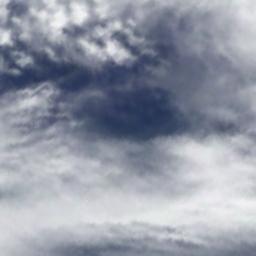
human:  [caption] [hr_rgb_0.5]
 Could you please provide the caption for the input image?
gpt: Large fluffy white clouds cover the blue sea .

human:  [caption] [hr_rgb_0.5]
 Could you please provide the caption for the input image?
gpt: The stratus clouds are located above the surface of the sea .

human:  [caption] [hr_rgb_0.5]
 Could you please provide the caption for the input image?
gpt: The white cloud is above land .

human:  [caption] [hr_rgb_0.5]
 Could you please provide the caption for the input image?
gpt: A white cloud floated over the lawn .

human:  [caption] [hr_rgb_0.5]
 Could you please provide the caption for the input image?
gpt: There are many gauzy clouds over a blue sea .